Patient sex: F
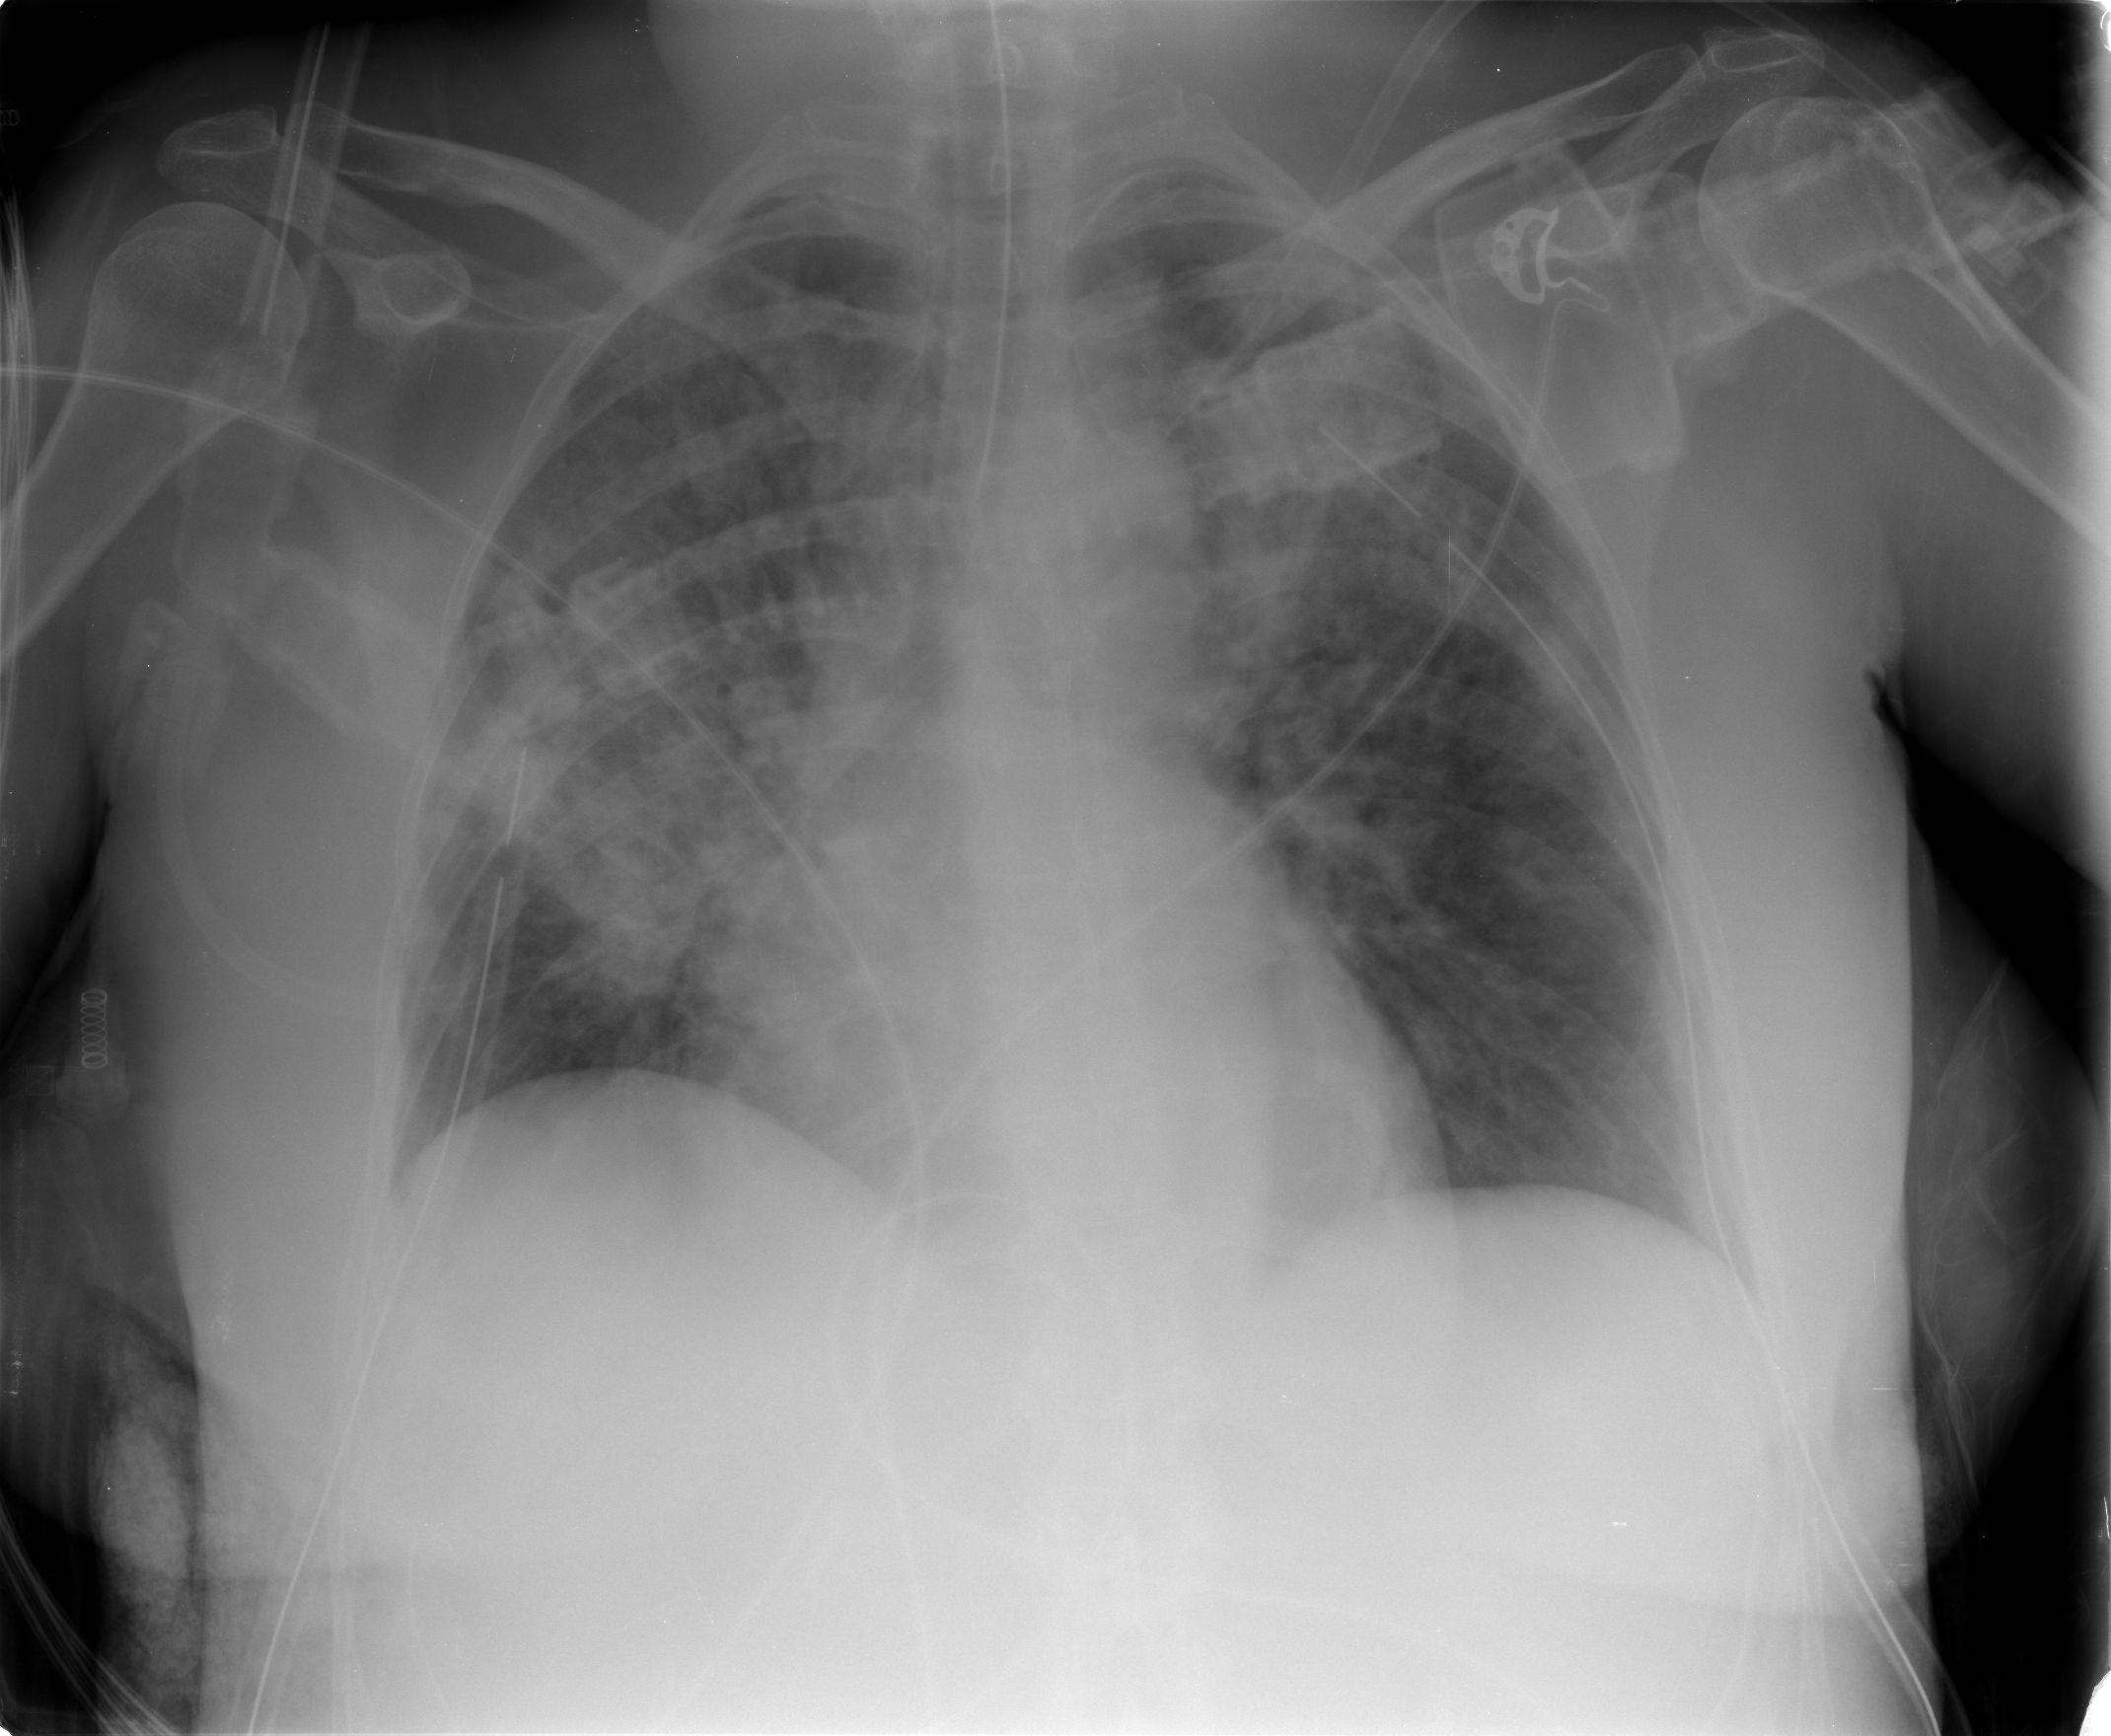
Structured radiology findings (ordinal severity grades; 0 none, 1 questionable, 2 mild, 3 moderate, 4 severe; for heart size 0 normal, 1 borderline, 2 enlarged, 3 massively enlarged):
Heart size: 1
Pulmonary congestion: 2
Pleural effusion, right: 0
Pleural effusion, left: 0
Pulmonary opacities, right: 4
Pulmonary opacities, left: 3
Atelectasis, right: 2
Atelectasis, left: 2